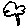
Label: tree